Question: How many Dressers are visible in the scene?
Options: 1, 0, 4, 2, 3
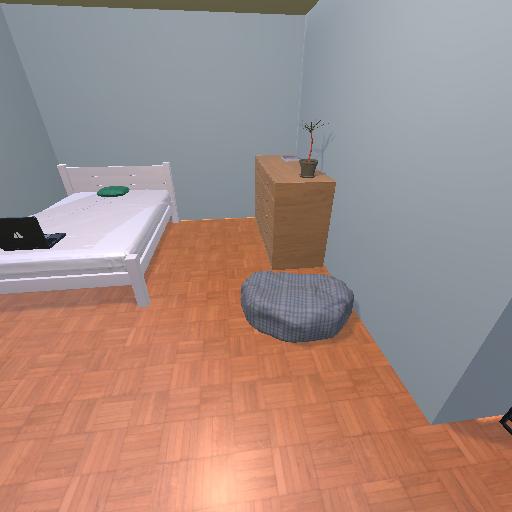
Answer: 1